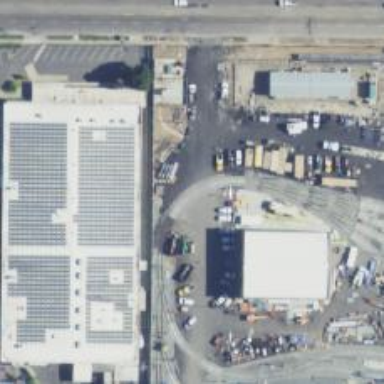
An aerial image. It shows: Light rail yard with electrified contact lines.